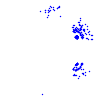
Particle: pion